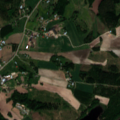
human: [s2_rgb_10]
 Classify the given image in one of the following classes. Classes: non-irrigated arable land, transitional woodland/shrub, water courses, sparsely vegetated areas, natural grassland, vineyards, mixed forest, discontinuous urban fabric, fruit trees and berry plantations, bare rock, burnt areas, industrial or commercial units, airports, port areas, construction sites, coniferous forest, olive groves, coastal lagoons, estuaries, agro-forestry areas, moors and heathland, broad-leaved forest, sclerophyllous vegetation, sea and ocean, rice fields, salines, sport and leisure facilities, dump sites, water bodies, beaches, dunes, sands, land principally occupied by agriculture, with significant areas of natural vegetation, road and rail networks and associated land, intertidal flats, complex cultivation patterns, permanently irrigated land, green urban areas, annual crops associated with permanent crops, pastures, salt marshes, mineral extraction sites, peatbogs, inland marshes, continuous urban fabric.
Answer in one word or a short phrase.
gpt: land principally occupied by agriculture, with significant areas of natural vegetation, coniferous forest, mixed forest